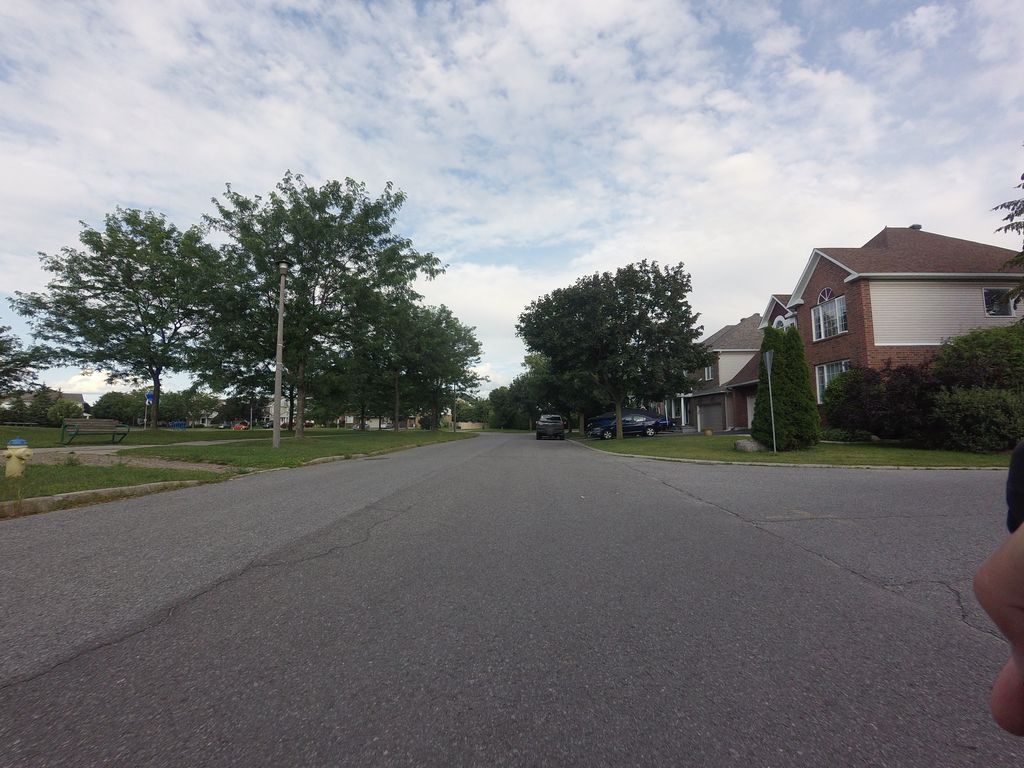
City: ottawa-gatineau